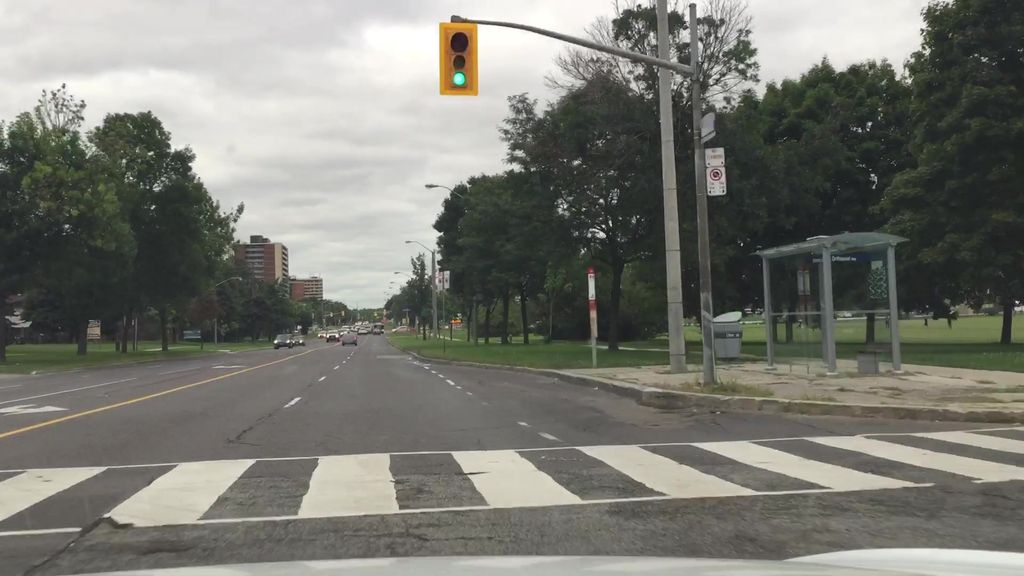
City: toronto